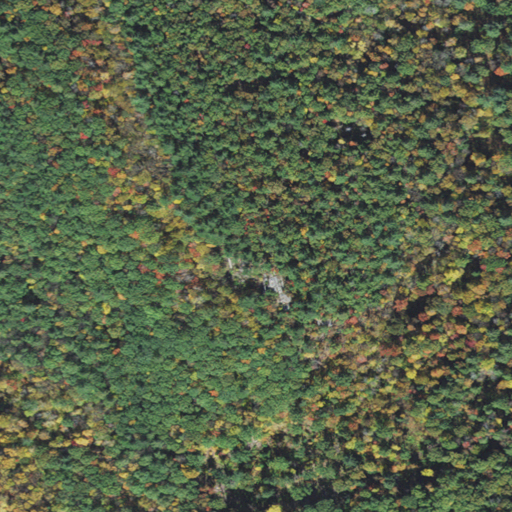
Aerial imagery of mountain in Massachusetts named Crag Mountain containing mixed forest, deciduous forest, and evergreen forest